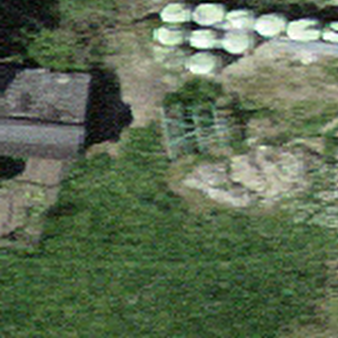
Label: other